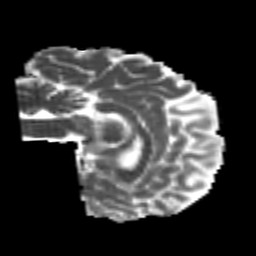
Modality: MD
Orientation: sagittal
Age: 24
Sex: female
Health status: healthy
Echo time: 0.074 s